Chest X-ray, AP view. Patient: 30 years old, sex F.
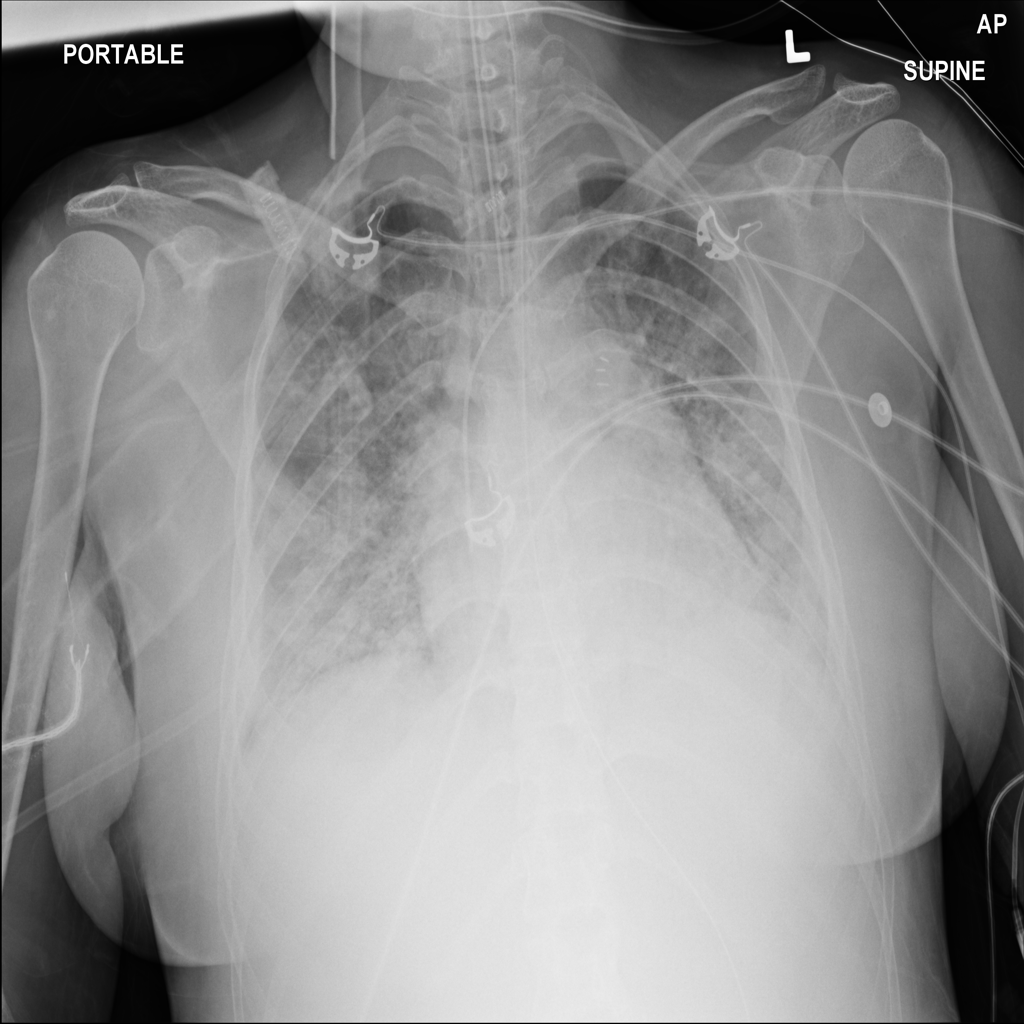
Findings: No Finding